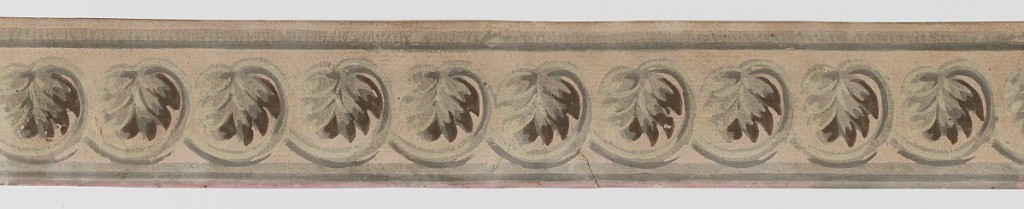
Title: Border
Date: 1860
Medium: Block printed on paper
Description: Two stripes, composed of two separate friezes.; b) upper with leaves in link design on pink field, a) lower cream field and leaves on curved stems surrounding acorns.